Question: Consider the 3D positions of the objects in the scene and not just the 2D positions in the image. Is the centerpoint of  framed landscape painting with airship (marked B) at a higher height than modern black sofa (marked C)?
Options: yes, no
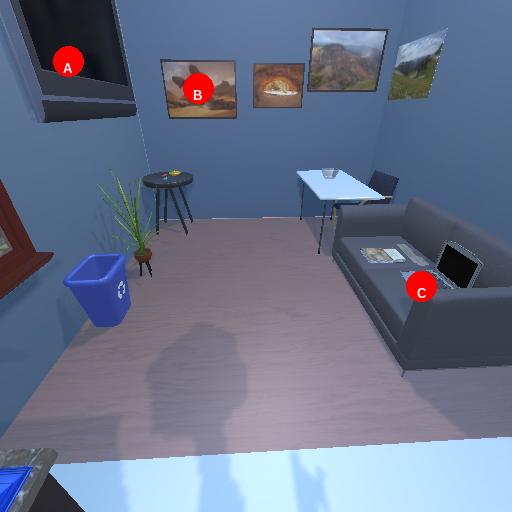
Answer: yes